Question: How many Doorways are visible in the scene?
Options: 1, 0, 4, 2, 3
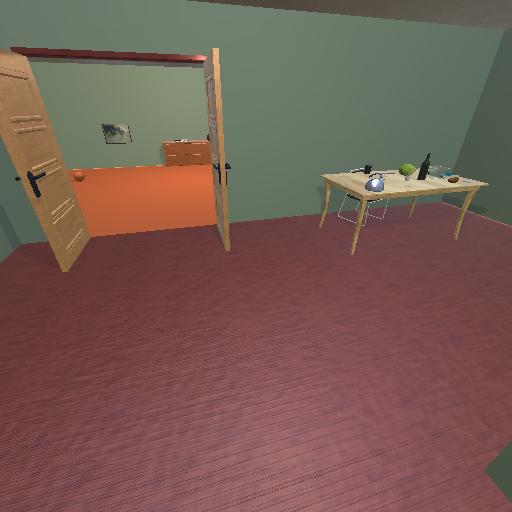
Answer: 1